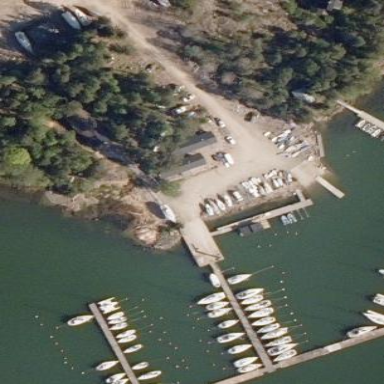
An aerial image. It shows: Marina on leisure land.